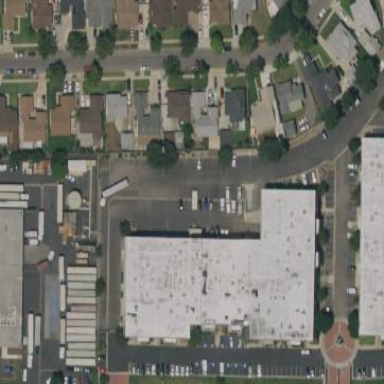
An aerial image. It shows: Industrial building.